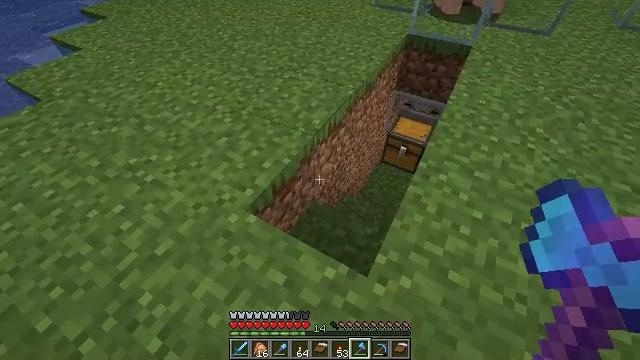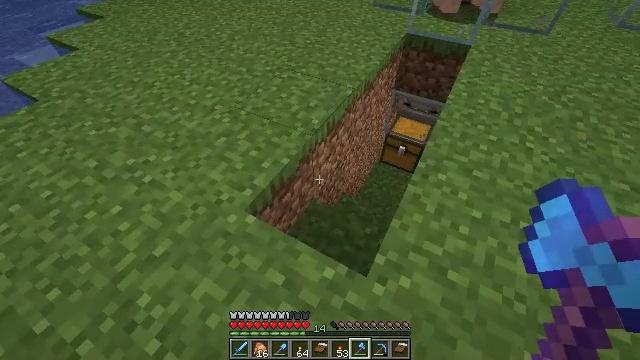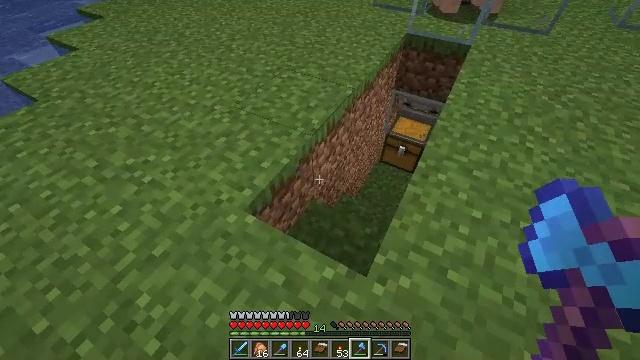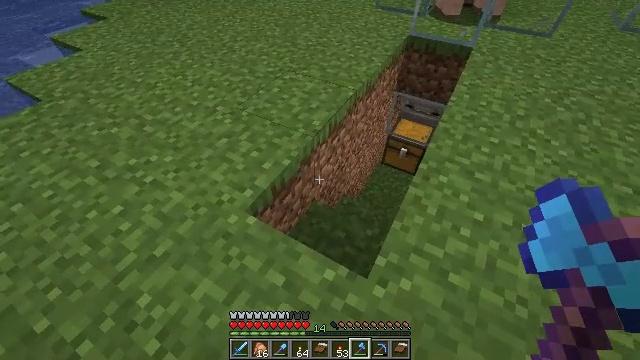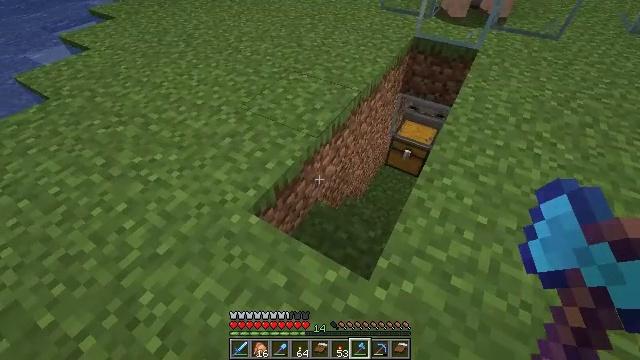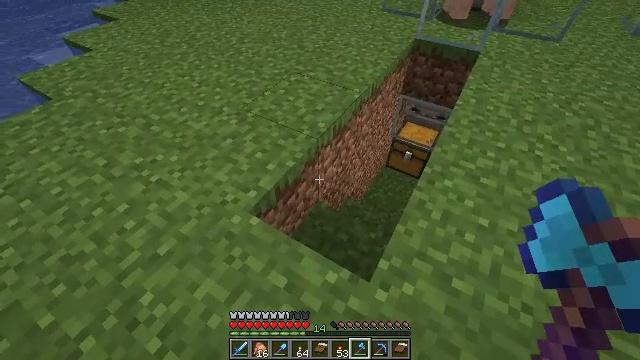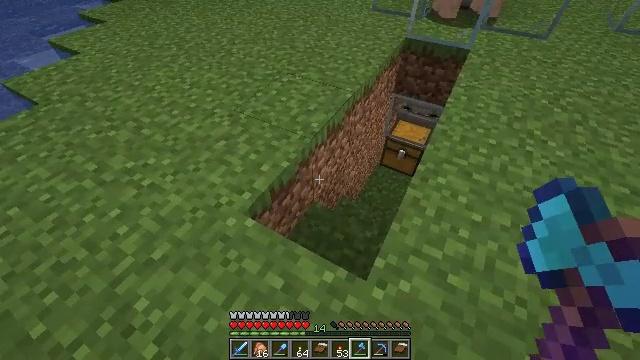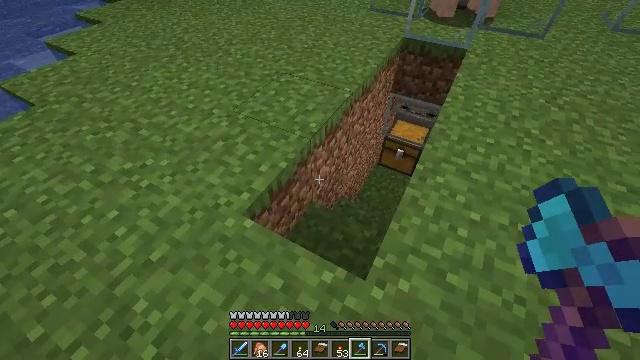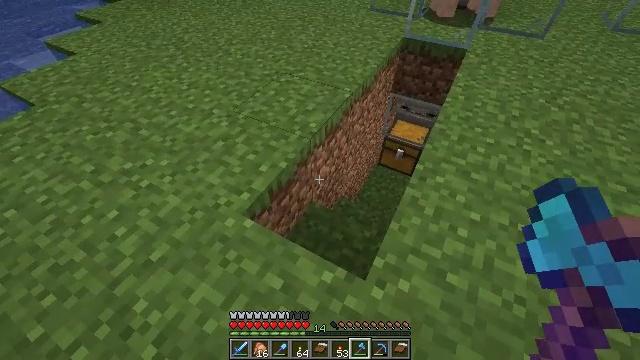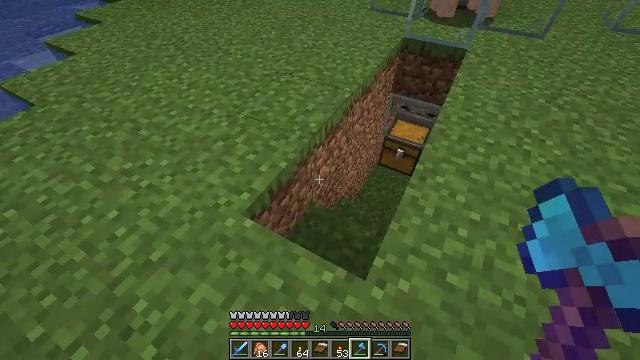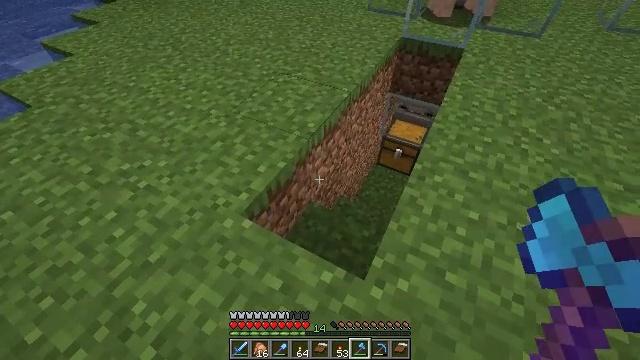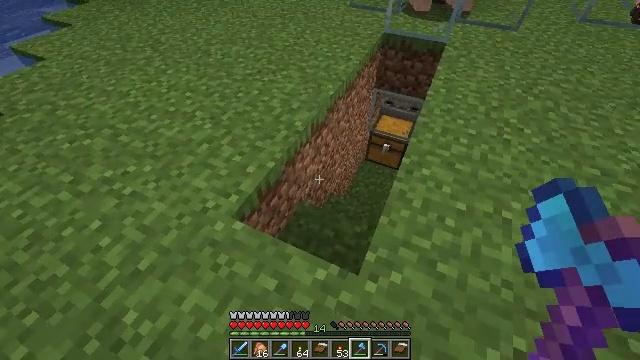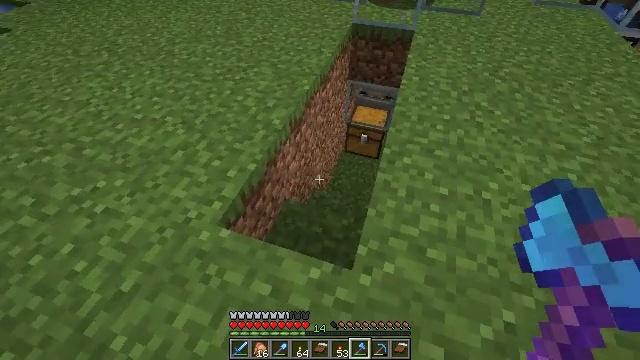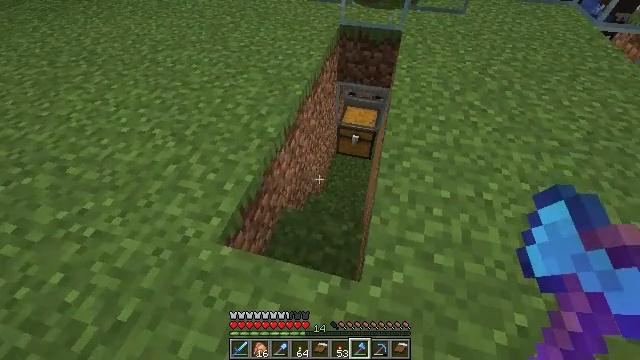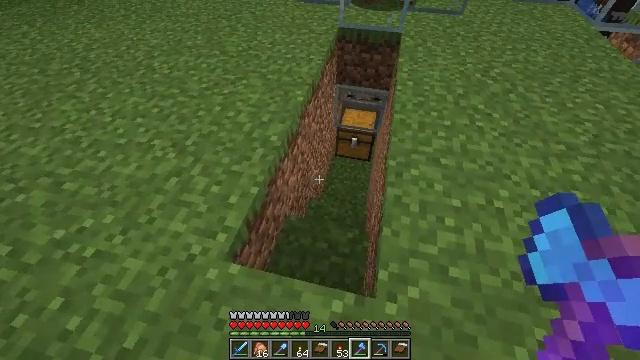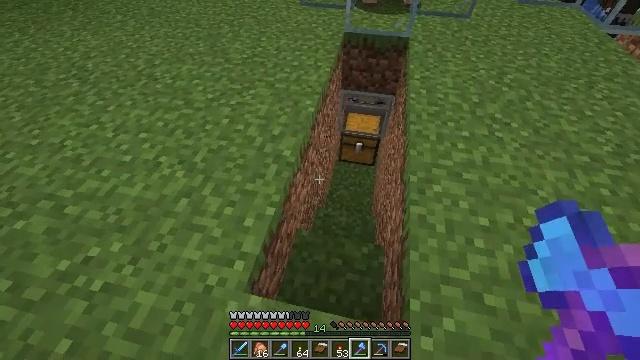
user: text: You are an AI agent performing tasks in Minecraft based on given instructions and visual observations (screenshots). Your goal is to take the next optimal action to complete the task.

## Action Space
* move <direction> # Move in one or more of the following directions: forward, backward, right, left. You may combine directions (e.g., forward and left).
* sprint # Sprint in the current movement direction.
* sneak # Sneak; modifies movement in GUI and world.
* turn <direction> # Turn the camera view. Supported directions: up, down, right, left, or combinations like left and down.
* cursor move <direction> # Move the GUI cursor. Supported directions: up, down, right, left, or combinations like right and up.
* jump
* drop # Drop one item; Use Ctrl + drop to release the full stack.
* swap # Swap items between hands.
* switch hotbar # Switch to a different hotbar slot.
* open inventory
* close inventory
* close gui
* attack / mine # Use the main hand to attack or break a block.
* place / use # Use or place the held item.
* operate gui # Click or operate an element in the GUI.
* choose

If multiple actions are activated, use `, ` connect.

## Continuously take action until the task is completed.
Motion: motion action
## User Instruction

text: Craft a brown bed using wool and a crafting table.
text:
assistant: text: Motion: no_op
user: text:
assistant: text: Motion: no_op
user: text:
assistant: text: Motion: no_op
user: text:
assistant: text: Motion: turn left
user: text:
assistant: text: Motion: no_op
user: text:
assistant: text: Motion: turn right
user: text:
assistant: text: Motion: no_op
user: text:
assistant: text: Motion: no_op
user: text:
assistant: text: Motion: no_op
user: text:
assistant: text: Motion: no_op
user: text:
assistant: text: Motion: turn right
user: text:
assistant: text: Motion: move forward and move left, turn right and down
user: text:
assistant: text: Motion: move forward and move left, turn right
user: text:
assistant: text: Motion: move forward and move left, turn right
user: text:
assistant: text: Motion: turn right
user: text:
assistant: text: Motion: no_op
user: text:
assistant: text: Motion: no_op
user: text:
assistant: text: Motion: no_op
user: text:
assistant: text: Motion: no_op
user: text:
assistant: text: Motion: no_op
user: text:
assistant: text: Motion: no_op
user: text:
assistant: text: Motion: no_op
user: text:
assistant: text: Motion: no_op
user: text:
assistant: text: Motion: no_op
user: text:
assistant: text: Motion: no_op
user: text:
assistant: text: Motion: no_op
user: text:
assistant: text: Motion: no_op
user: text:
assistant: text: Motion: no_op
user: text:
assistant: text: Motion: no_op
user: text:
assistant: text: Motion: no_op